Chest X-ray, AP view. Patient: 21 years old, sex F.
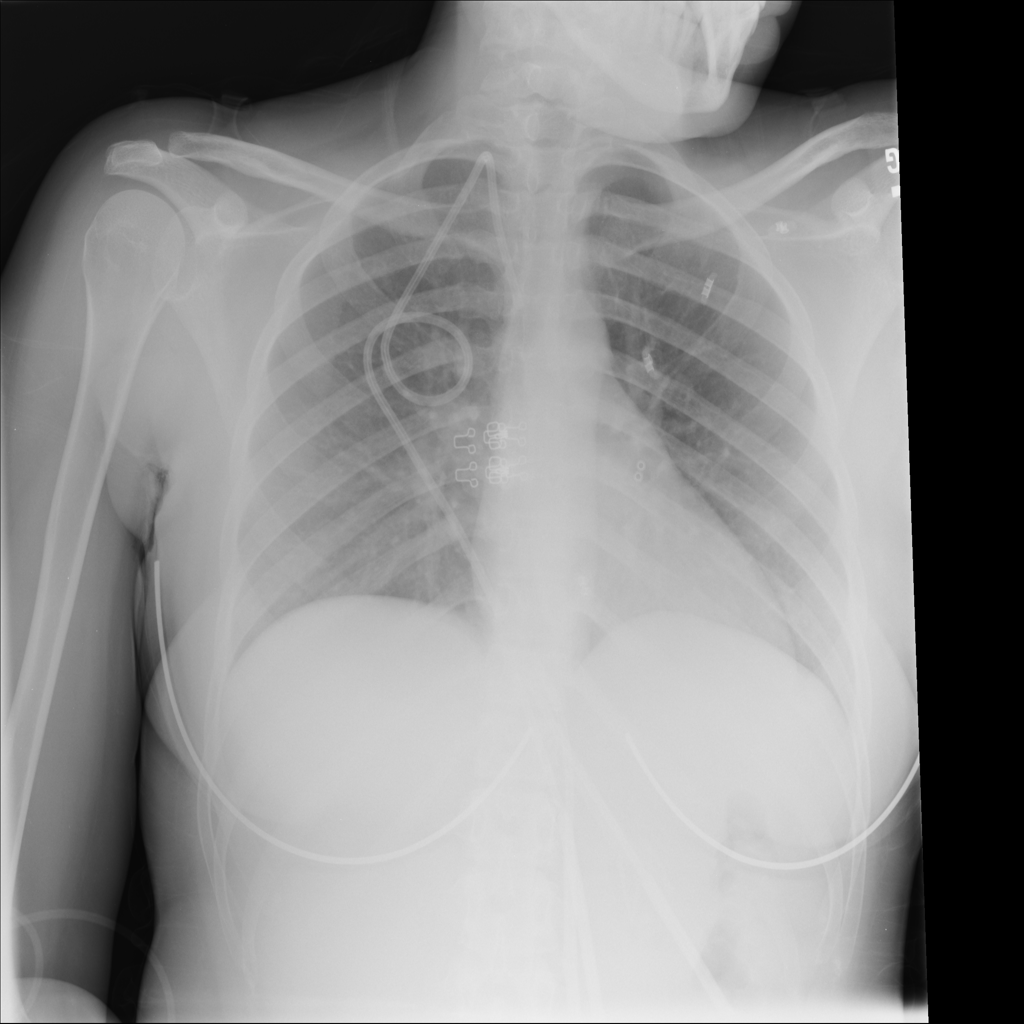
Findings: No Finding